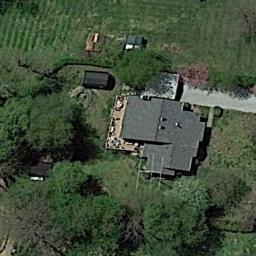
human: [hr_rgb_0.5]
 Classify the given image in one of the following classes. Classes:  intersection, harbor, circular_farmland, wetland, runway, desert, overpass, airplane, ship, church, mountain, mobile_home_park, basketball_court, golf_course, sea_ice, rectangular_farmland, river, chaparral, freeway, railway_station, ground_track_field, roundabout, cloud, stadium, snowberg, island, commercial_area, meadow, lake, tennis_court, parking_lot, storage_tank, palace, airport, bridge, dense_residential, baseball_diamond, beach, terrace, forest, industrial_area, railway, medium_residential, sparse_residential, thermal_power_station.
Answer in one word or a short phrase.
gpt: sparse_residential